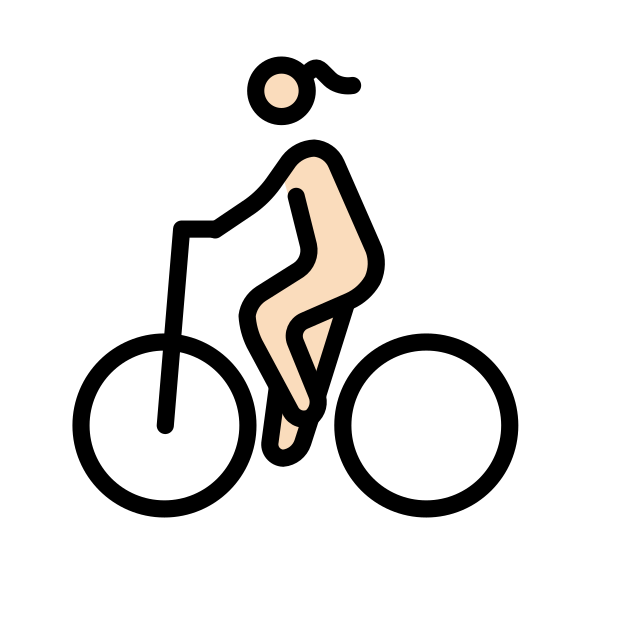
woman biking: light skin tone